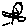
Label: bird